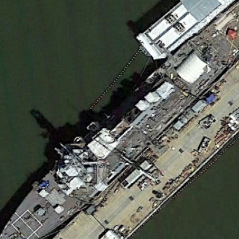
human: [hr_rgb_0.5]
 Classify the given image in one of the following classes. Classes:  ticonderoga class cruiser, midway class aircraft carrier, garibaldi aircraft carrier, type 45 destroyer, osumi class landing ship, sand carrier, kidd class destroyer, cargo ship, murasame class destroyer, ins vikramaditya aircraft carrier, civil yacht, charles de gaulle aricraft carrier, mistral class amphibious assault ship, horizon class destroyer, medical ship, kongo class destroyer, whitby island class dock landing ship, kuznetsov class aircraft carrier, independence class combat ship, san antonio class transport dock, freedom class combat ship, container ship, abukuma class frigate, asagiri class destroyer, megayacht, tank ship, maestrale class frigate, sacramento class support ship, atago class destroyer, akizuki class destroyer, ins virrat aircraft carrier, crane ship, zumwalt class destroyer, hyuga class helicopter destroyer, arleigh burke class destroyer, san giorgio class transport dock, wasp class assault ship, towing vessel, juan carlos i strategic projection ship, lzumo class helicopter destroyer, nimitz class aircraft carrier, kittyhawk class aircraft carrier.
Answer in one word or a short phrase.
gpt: Arleigh Burke class destroyer